Question: A truncated version of my data is in the form shown in the screenshot below: three columns of 5 unique names. The names appear in any order and in any position but never repeat in a single row.
My goal is to create an array that contains the number of times Adam appears in each row. I can fill down the formula'=countif(A2:C2,$I$2)' in a new column, or if I write the array manually for each row, it looks like:
'''
={countif(A2:C2,$I$2);countif(A3:C3,$I$2);countif(A4:C4,$I$2);countif(A5:C5,$I$2);countif(A6:C6,$I$2)}
'''
Where cell I2 contains "Adam". Of course, this is not feasible for large data sets.
I know that arrays are effectively cells turned into ranges, but my main issue is that the cell I'm trying to transform already references a range, and I don't know how to tell the software to apply the countif down each row (i.e. I intuitively would like to do something like countif((A2:C2):(A99:C99),"Adam") but understand that's not how spreadsheets work).
My goal is ultimately to perform some operations on the corresponding array but I think I'm comfortable enough with that once I can get the array formula I'm looking for.

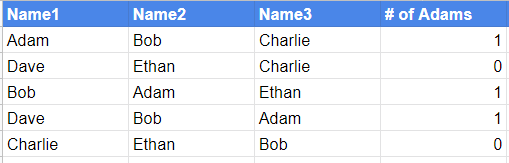
Answer: try:
'''
=ARRAYFORMULA(IF(A2:A="",,MMULT(IF(A2:C="Adam", 1, 0), {1;1;1})))
'''
<URL>